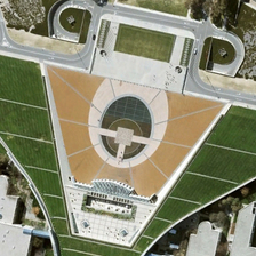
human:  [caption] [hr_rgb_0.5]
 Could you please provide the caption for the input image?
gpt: there is a large lawn in the square .

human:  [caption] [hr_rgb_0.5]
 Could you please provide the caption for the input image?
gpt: the square is very bright and beautiful.

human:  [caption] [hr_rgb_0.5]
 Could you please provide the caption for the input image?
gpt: This square is very beautiful.

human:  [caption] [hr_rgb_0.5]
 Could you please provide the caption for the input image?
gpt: The squares are very bright and beautiful.

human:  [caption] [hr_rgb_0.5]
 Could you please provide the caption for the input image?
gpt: The square is very bright and beautiful.